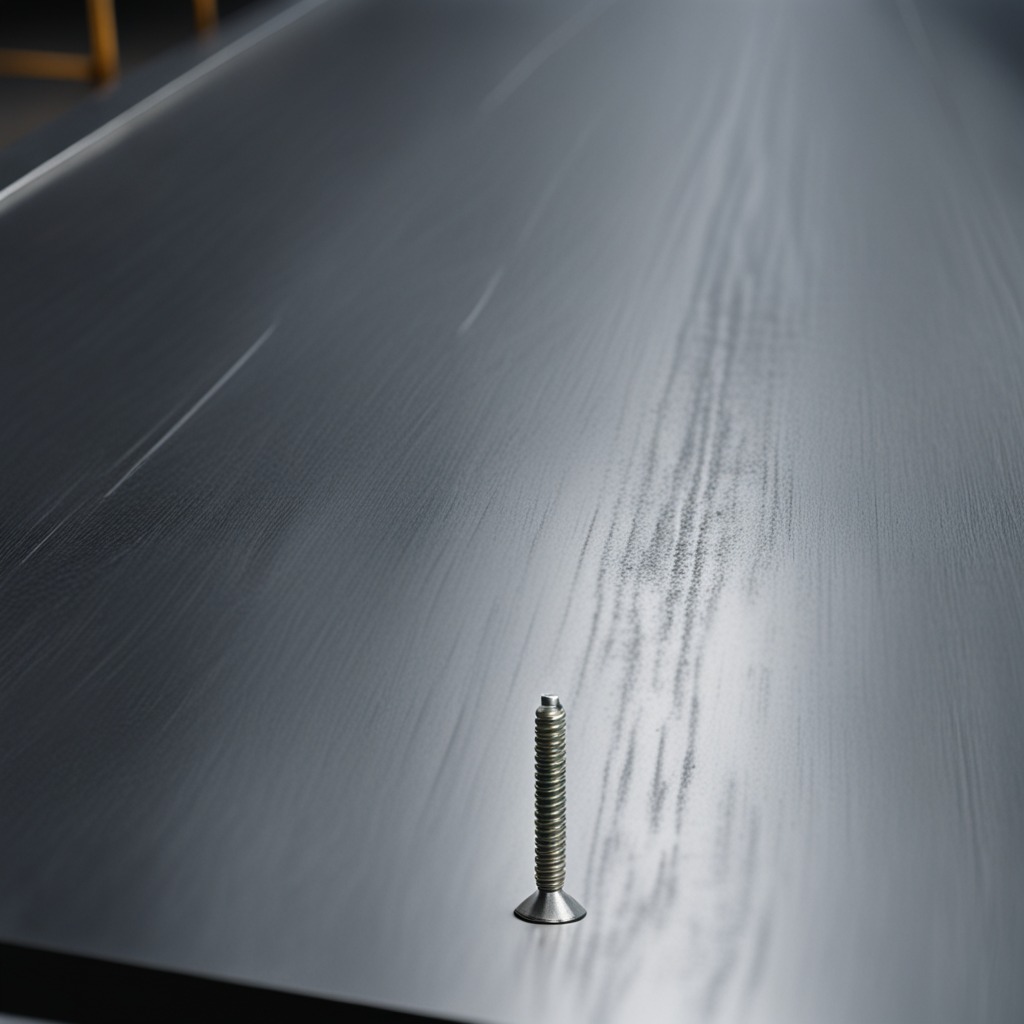
A metal screw is lying on the cold steel table in a mining workshop.